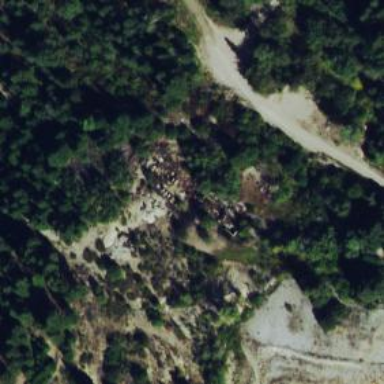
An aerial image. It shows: Quarry area.